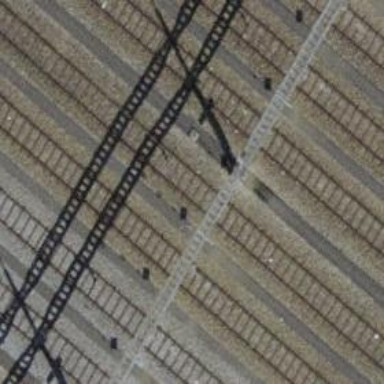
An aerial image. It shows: Railway yard with one track in service.